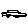
Label: car